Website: apple
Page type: cart
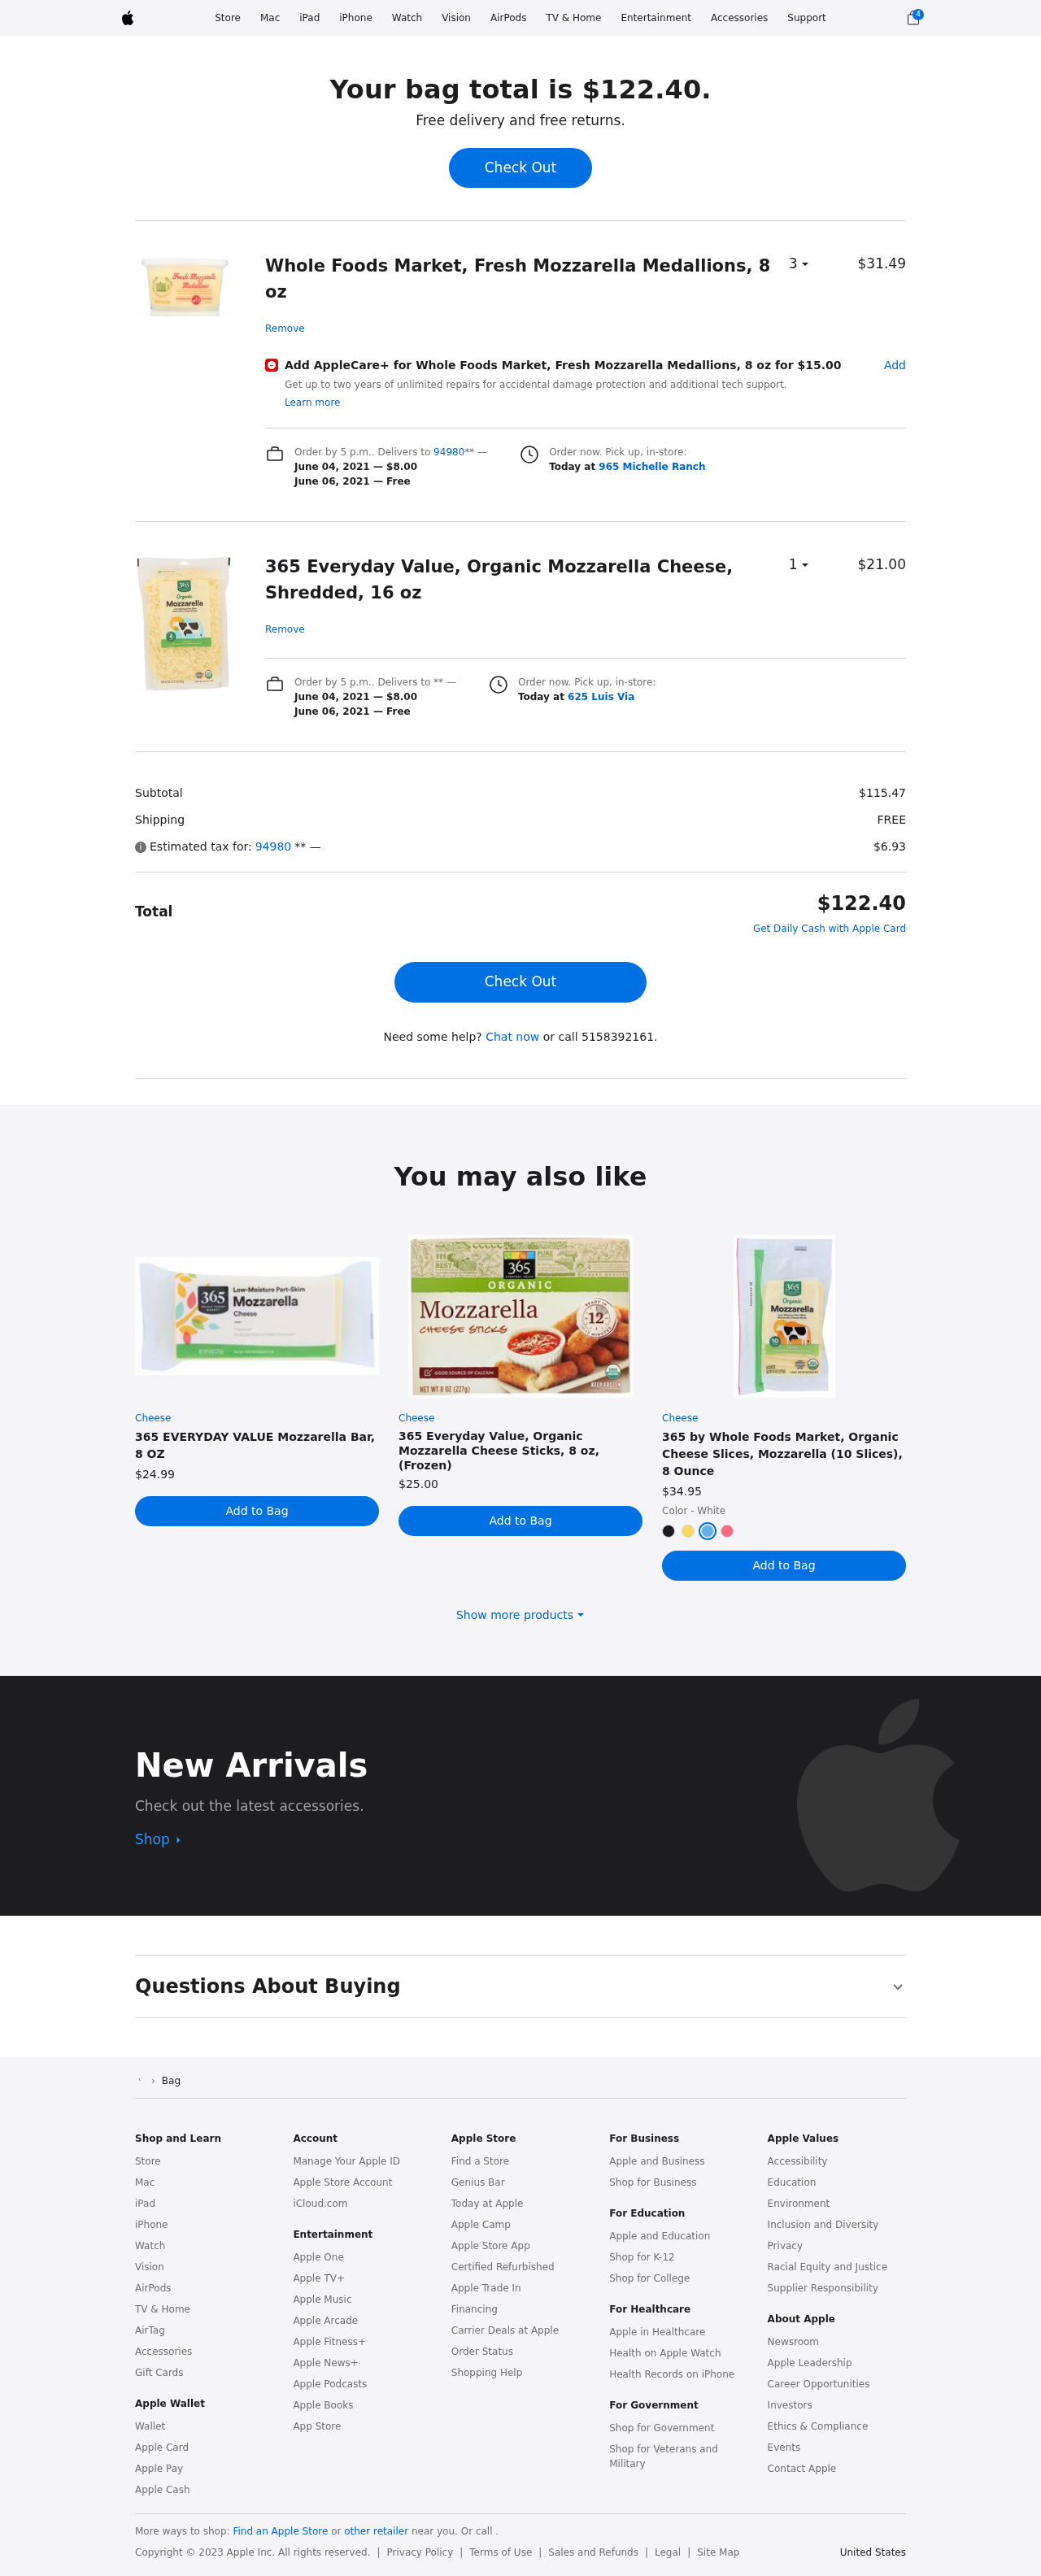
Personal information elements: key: PII_LOCATION1_STREET
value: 965 Michelle Ranch
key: PII_LOCATION2_STREET
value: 625 Luis Via
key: PII_PHONE
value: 5158392161
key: PII_POSTCODE
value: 94980
Product elements: key: PRODUCT1_NAME
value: Whole Foods Market, Fresh Mozzarella Medallions, 8 oz
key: PRODUCT1_PRICE
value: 31.49
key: PRODUCT1_QUANTITY
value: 3
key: PRODUCT2_NAME
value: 365 Everyday Value, Organic Mozzarella Cheese, Shredded, 16 oz
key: PRODUCT2_PRICE
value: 21
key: PRODUCT2_QUANTITY
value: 1
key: PRODUCT3_ITEM_CATEGORY
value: Cheese
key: PRODUCT3_NAME
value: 365 EVERYDAY VALUE Mozzarella Bar, 8 OZ
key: PRODUCT3_PRICE
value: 24.99
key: PRODUCT4_ITEM_CATEGORY
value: Cheese
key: PRODUCT4_NAME
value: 365 Everyday Value, Organic Mozzarella Cheese Sticks, 8 oz, (Frozen)
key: PRODUCT4_PRICE
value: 25
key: PRODUCT5_ITEM_CATEGORY
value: Cheese
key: PRODUCT5_NAME
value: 365 by Whole Foods Market, Organic Cheese Slices, Mozzarella (10 Slices), 8 Ounce
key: PRODUCT5_PRICE
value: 34.95
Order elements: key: ORDER_NUM_ITEMS
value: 4
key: ORDER_TOTAL
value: $122.40
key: ORDER_SHIPPING_DATE
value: June 04, 2021
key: ORDER_SHIPPING_COST
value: $8.00
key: ORDER_DELIVERY_DATE
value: June 06, 2021
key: ORDER_SHIPPING_DATE2
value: June 04, 2021
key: ORDER_SHIPPING_COST2
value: $8.00
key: ORDER_DELIVERY_DATE2
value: June 06, 2021
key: ORDER_SUBTOTAL
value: $115.47
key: ORDER_SHIPPING_COST_SUMMARY
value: FREE
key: ORDER_TAX
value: $6.93
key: ORDER_TOTAL2
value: $122.40
Other elements: key: APPLECARE_PRICE
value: $15.00